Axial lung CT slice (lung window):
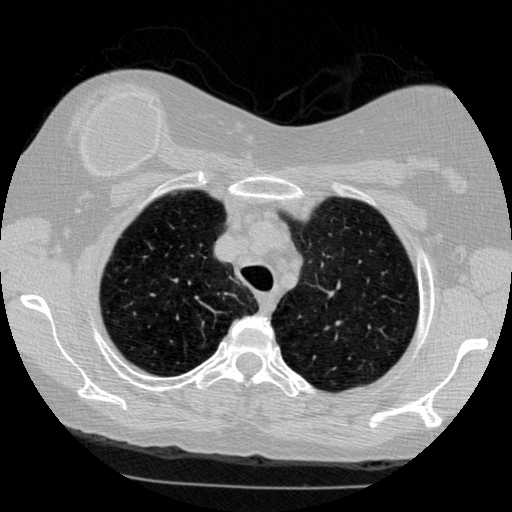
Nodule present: no